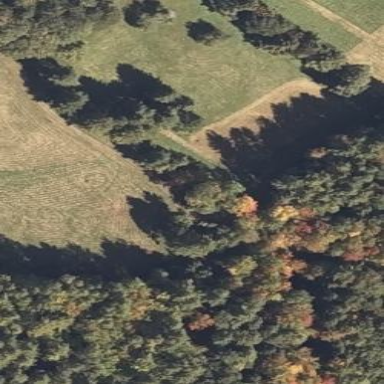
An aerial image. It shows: Pasture used as meadow.